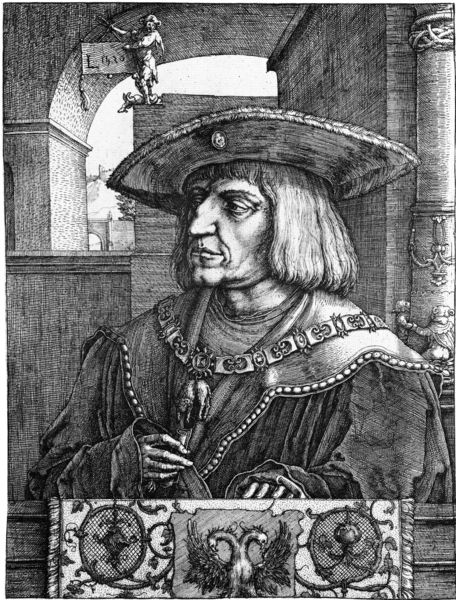
Titel: Bildnis von Kaiser Maximilian I
Künstler: Lucas van Leyden
Institution: (Seriendruck)
Schlagwörter: adler, hand, himmel, mann, schatten, umhang, weiß, fenster, frisur, grau, haar, hintergrund, hut, kleid, köpfe, licht, nase, profil, raum, schmuck, schwarz, säule, säulen, zeichnung, blick, gebäude, haus, tier, tuch, teppich, alt, wand, architektur, augen, kleidung, kragen, bildnis, hals, hände, portrait, porträt, brüstung, figur, haare, mantel, adel, innen, blatt, brustbild, kinn, engel, putto, statue, papier, ansicht, bogen, zwei, stab, kette, grafik, graphik, schattierung, kaiser, inschrift, dreiviertelprofil, tor, halle, bögen, tusche, lamm, palast, links, druck, druckgraphik, schraffur, stich, dreiviertel, hakennase, selbstbildnis, orden, herrscher, fürst, pult, wappen, mittelalter, dornen, edelmann, kupferstich, geschmiedet, schwäne, drache, maximilian, maximilian ii., kaiser maximilian, doppeladler, gemme, deutsches reich, bürgermeister, goldenes vlies, maximilian i., habsburg, runie, habsburger, kaiser maximilian i:, lange, hutnadel, kirchenoberhaupt, 1430, toison d´or, häcker